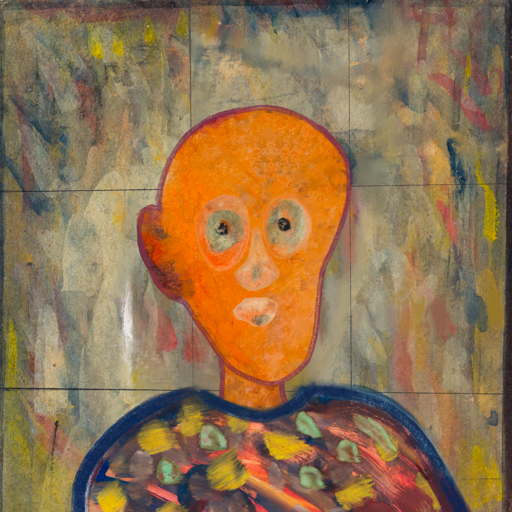
Background: GypsyMother, Head And Neck Front: Hypocrite, Face Front: Childish, Bust: Mother_And_Son_Mother, Hair Front: Blank, Head Accessory: Blank, Second Necklace: Blank, Necklace: Blank, Baby: Blank